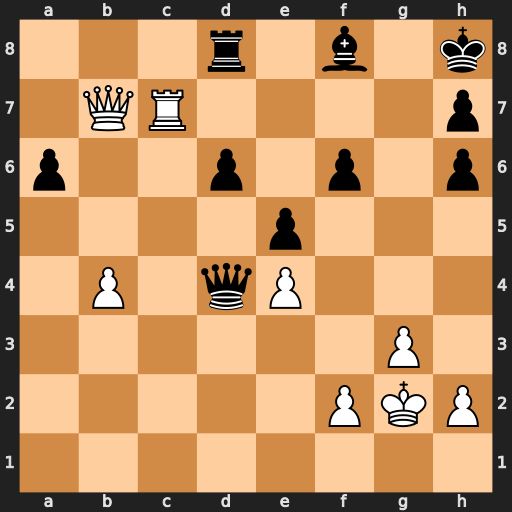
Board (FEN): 3r1b1k/1QR4p/p2p1p1p/4p3/1P1qP3/6P1/5PKP/8
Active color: w
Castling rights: -
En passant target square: -
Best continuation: Rxh7+ Kg8 Qf7#